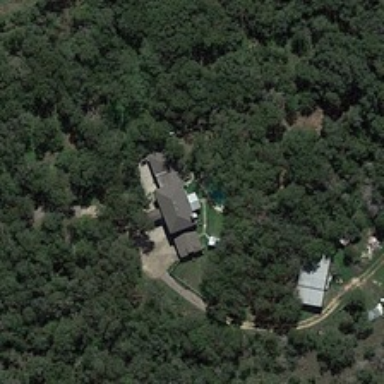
Many green trees are around two buildings .